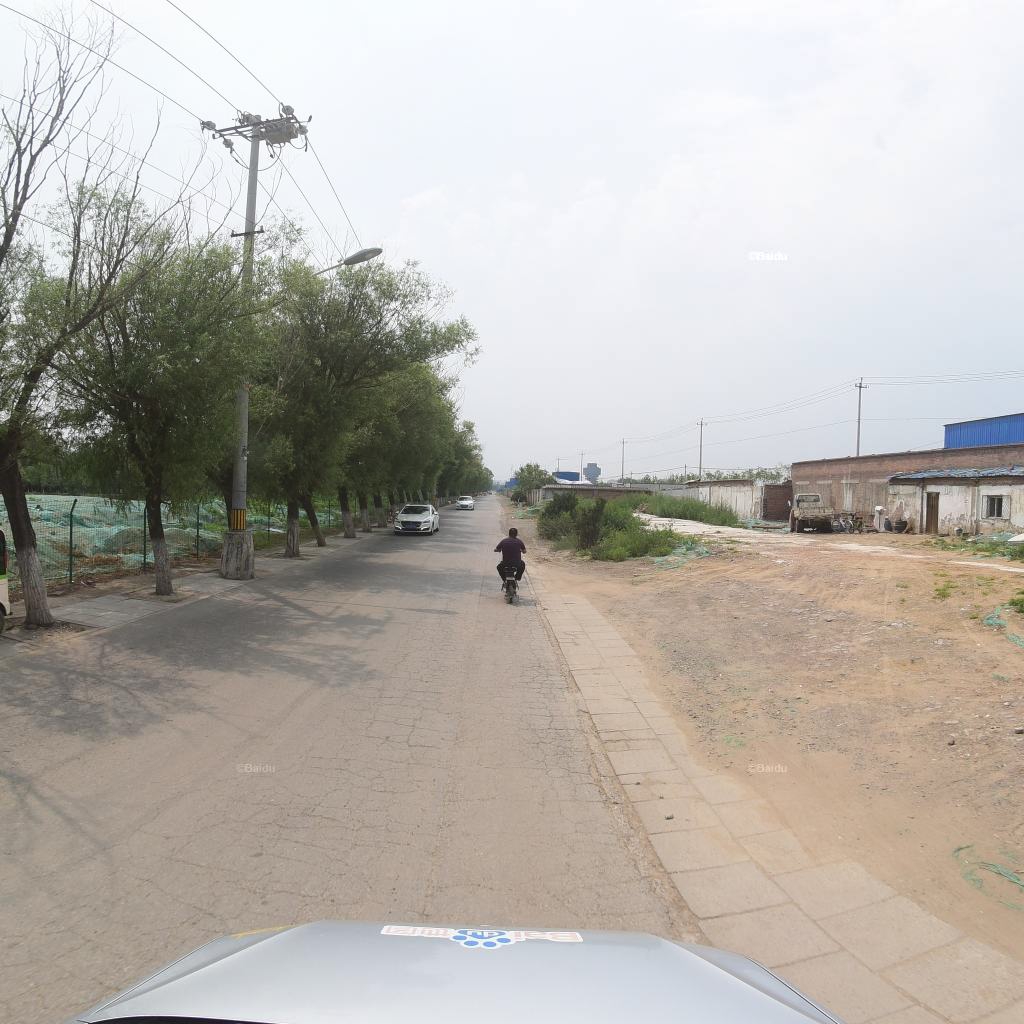
Region: Fengtai
Road damage annotations: alligator crack